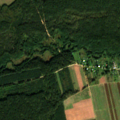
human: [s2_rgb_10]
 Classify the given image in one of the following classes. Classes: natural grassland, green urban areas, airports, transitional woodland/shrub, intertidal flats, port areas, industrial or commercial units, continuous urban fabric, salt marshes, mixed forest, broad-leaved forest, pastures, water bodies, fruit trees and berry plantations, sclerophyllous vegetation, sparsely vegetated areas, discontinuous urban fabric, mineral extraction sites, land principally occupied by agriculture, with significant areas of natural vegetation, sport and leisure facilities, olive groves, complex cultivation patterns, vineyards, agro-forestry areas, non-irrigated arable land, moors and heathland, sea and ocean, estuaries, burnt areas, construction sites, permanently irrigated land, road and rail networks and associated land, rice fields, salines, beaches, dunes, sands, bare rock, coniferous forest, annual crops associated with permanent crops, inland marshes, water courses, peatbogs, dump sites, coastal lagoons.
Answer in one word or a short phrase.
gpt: non-irrigated arable land, complex cultivation patterns, broad-leaved forest, coniferous forest